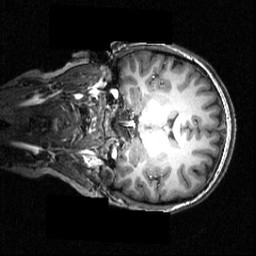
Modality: T1w
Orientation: coronal
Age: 20
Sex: female
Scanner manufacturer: siemens
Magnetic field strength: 3.951 T
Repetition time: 1.5 s
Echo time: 0.00335 s